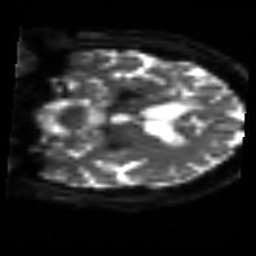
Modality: sbref
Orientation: coronal
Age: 54
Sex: female
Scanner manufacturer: siemens
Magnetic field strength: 3 T
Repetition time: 3.2 s
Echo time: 0.081 s